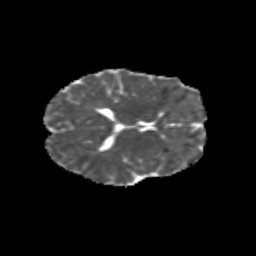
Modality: MD
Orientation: axial
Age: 10
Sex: male
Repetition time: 9.512 s
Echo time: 0.089 s